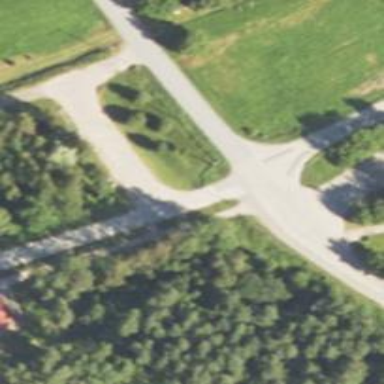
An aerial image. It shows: Uncontrolled zebra crossing.